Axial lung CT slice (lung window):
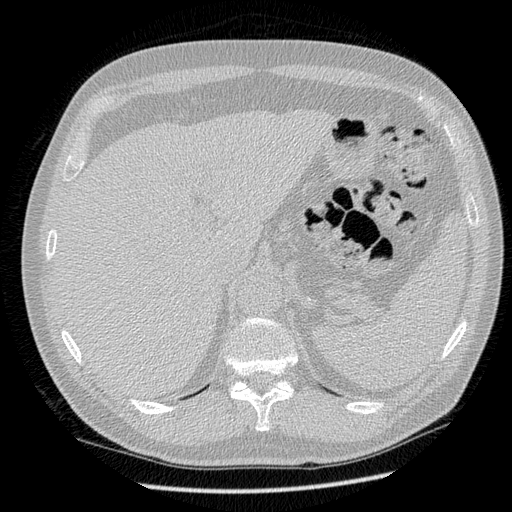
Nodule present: no